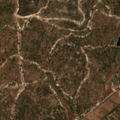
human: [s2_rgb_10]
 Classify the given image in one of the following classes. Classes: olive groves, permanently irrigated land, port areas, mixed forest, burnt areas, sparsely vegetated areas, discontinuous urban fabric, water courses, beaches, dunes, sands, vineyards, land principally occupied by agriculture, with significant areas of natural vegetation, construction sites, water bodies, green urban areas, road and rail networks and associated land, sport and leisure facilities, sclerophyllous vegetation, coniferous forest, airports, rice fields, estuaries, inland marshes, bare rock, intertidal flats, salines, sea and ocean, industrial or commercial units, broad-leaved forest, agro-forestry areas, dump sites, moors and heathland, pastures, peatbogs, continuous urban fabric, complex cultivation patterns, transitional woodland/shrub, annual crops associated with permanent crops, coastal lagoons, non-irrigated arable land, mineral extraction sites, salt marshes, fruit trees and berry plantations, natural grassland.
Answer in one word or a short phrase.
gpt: rice fields, broad-leaved forest, coniferous forest